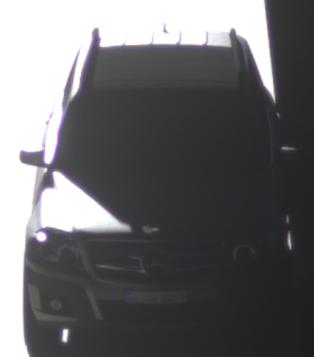
Make: Mercedes-Benz
Model: GLK 280
Detailed model: GLK-Class (204)
Model produced from: 2008/10
Model produced until: 2009/04
Doors: 5
Color: gray
Road condition: dry road
Daytime: morning or afternoon
Contrast: high contrast